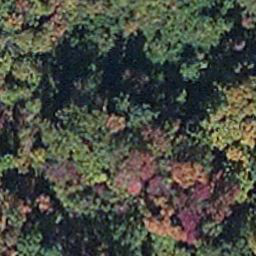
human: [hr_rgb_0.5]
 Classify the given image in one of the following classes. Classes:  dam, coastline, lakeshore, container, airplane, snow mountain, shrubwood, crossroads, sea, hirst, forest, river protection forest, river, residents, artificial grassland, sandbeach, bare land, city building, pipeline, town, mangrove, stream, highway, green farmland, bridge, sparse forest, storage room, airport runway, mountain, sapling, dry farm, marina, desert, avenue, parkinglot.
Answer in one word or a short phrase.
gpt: mangrove